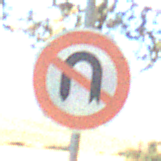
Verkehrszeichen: VerbotWenden
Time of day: MorningAfternoon
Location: Outdoor (Nature)
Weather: PartlyCloudy
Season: NotSpecified
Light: Natural